Aerial crown-view tile of a tropical tree (Barro Colorado Island, Panama), acquired 20240918:
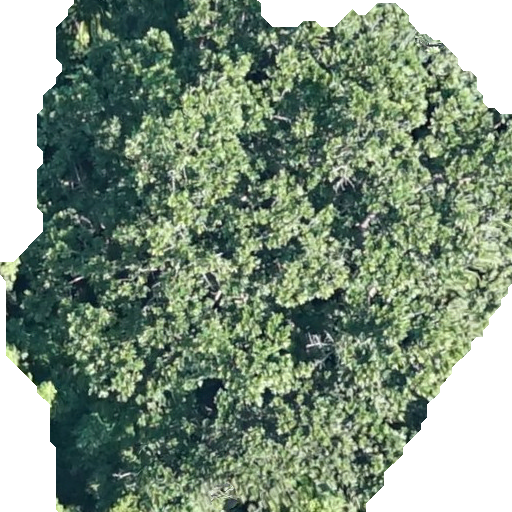
Species: Anacardium excelsum
GBIF accepted scientific name: Anacardium excelsum
Crown area: 389.826 m²